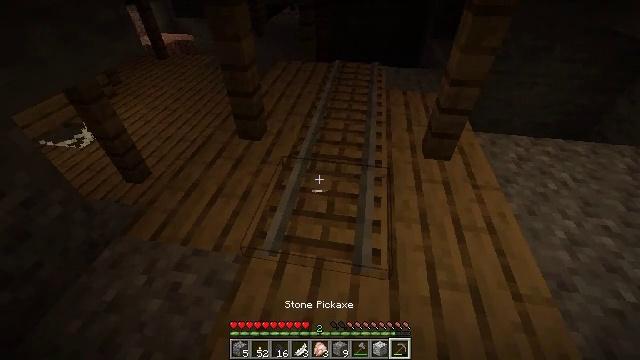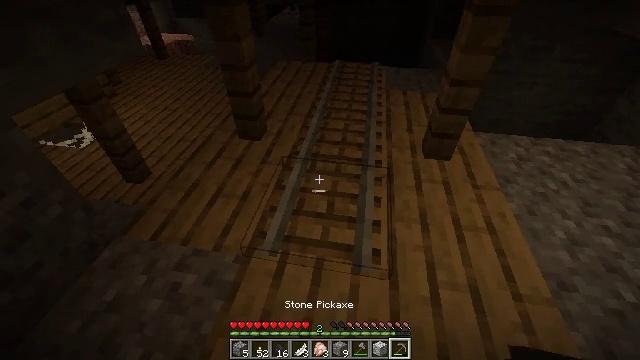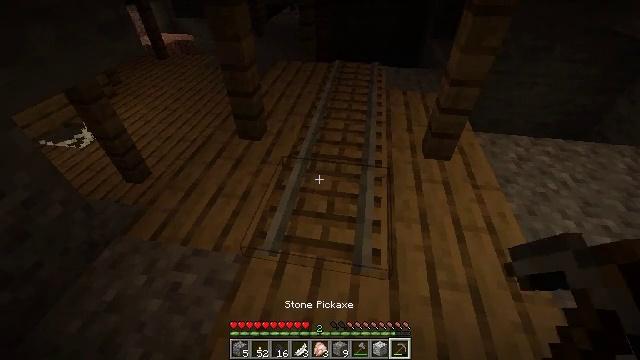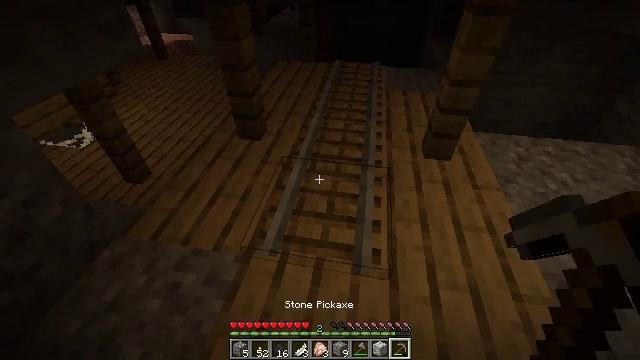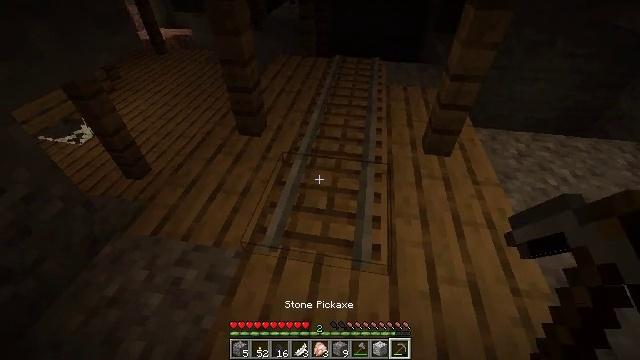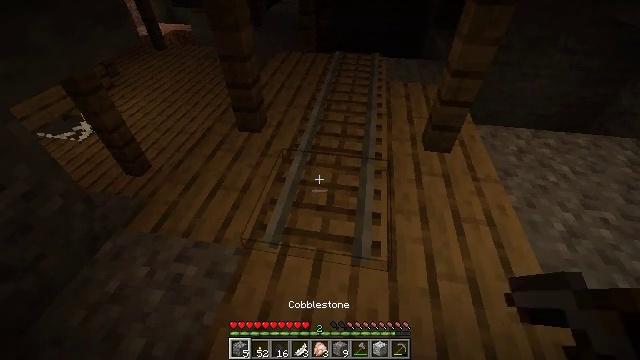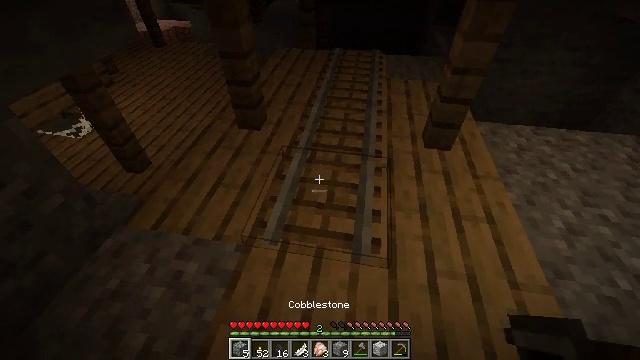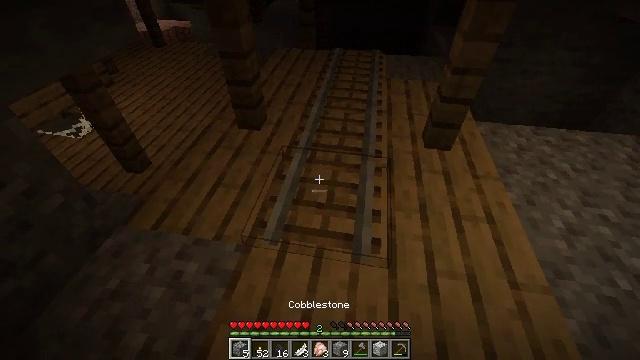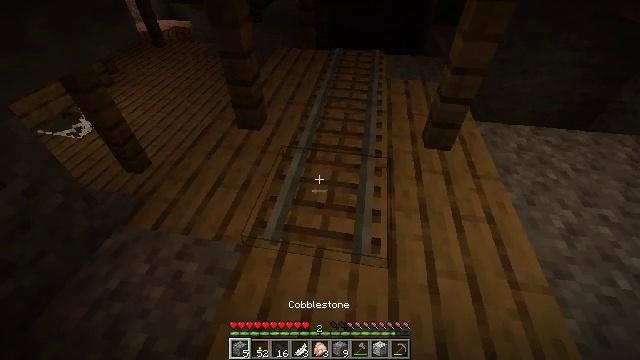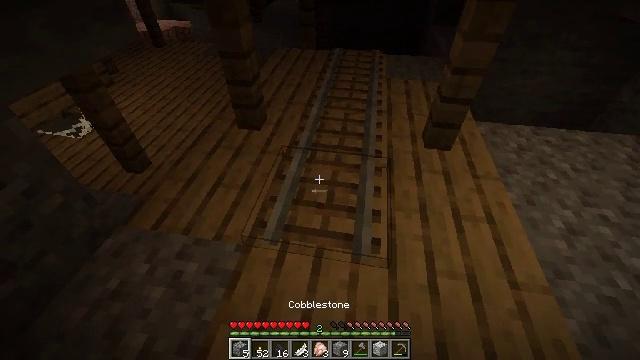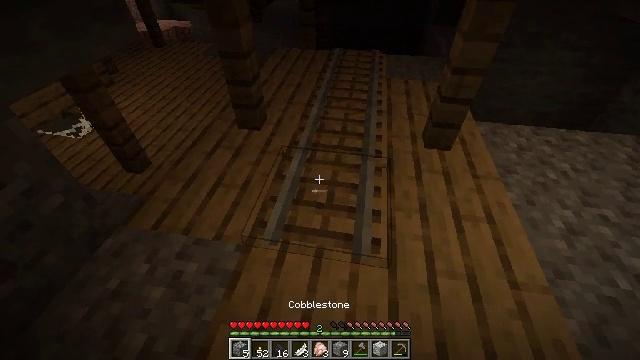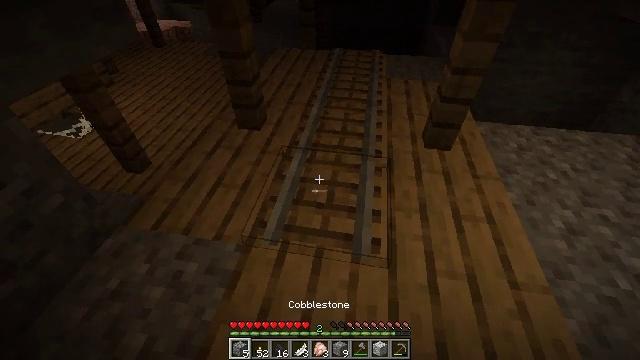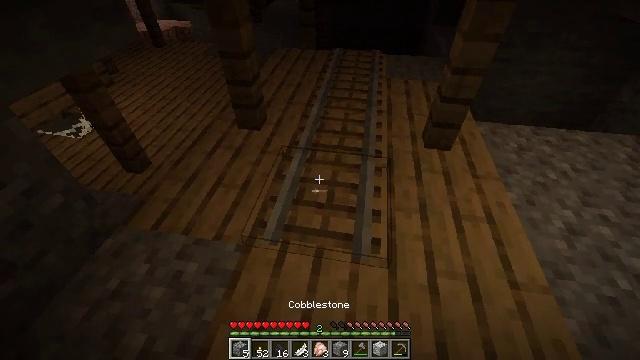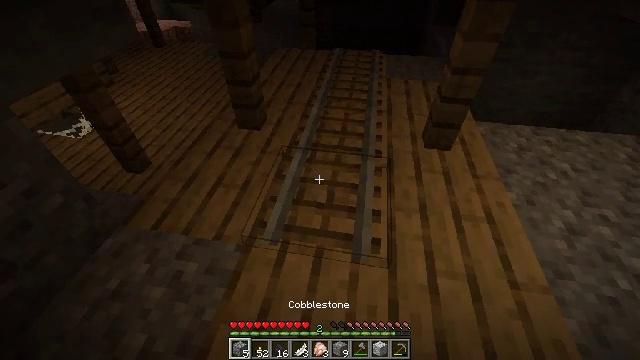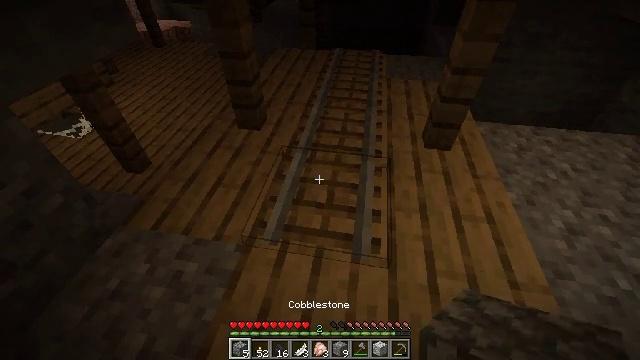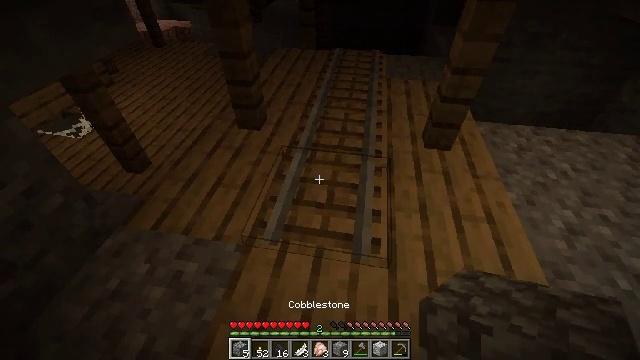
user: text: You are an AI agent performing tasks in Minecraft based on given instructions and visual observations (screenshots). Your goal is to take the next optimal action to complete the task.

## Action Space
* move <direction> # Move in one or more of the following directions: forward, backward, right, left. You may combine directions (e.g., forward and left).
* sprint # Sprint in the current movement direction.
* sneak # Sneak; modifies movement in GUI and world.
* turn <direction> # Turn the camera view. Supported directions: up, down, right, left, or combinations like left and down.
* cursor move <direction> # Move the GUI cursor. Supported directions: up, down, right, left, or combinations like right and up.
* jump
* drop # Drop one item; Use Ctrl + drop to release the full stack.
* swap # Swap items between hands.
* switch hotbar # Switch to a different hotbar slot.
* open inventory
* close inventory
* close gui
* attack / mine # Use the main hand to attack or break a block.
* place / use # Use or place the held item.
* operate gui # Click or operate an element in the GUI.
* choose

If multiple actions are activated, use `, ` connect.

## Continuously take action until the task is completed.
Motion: motion action
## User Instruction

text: Collect rails for building a railway.
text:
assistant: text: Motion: no_op
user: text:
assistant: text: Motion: no_op
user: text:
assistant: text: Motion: no_op
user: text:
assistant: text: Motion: no_op
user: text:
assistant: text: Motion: no_op
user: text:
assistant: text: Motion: no_op
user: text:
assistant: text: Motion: no_op
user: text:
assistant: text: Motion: no_op
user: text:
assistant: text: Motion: no_op
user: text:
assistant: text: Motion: no_op
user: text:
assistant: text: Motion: no_op
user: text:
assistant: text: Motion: no_op
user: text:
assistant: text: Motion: no_op
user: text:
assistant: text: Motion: no_op
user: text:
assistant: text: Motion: no_op
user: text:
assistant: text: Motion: no_op
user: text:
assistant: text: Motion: no_op
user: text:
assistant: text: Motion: no_op
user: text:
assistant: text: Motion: no_op
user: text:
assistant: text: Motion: no_op
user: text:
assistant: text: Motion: turn right and up
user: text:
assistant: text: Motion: no_op
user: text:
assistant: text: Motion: turn left and down
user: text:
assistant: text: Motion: turn left and up
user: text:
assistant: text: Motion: turn up
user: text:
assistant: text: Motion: turn up
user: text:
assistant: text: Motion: turn down
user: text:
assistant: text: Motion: turn down
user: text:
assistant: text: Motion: turn down
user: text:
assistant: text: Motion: turn down